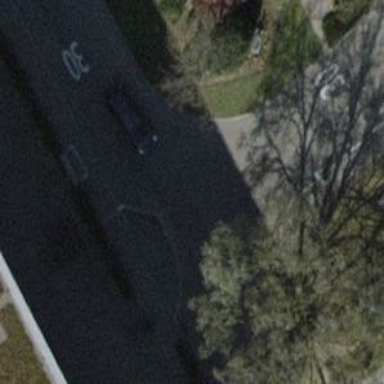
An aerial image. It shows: Residential road with asphalt surface. There is sidewalk on the left side with asphalt surface as well.